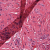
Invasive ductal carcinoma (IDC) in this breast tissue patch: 1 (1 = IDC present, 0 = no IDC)